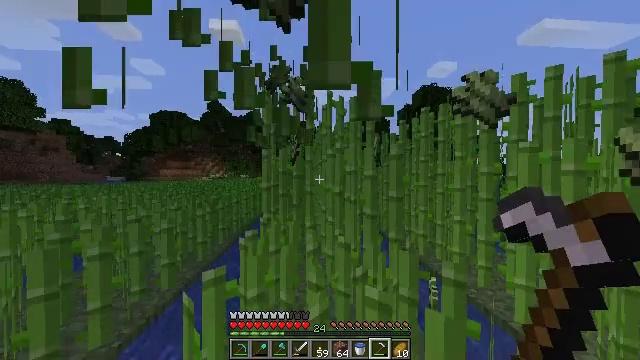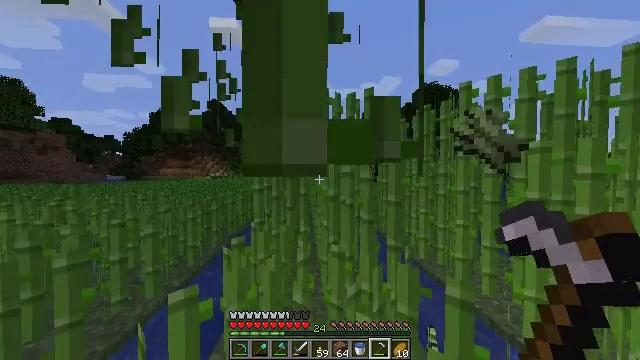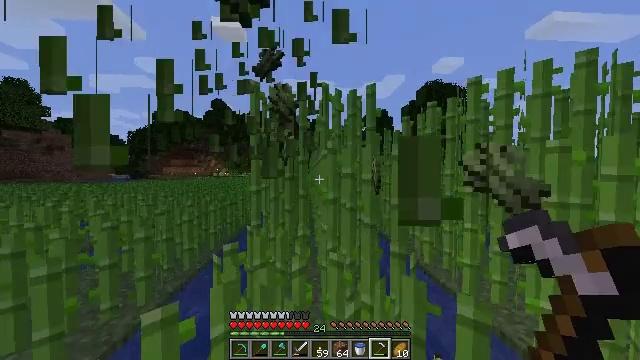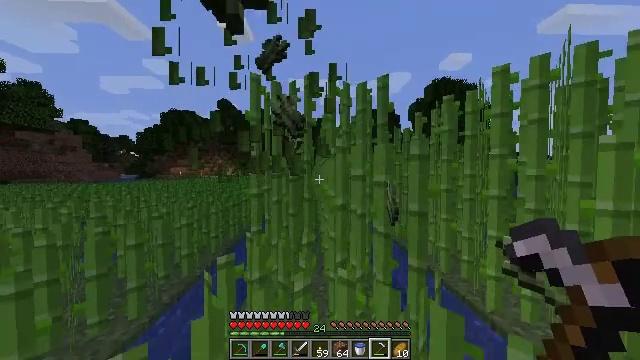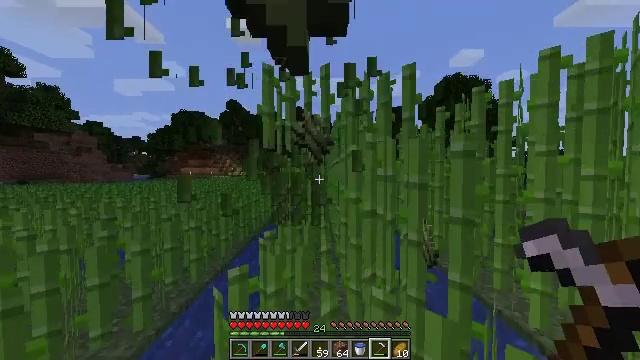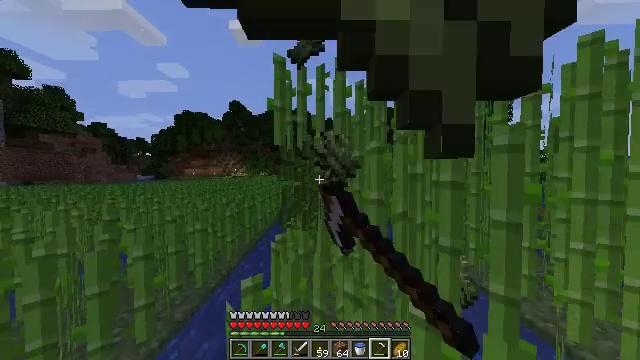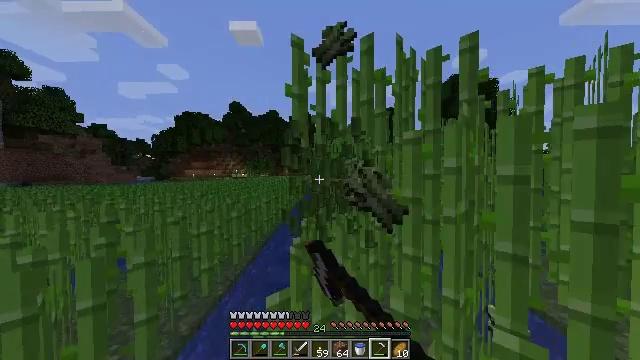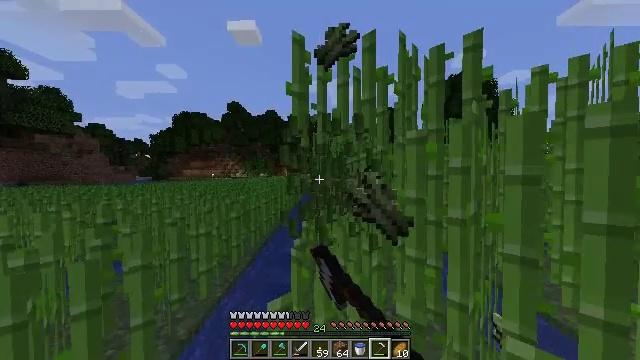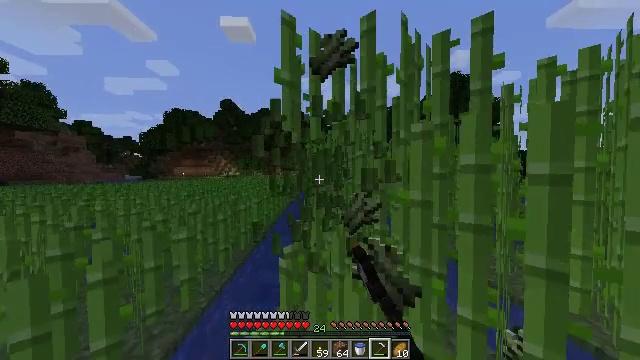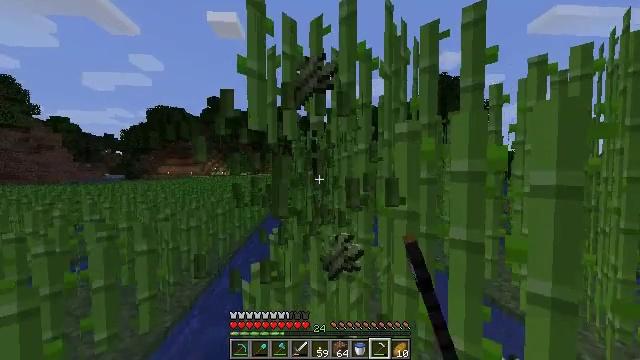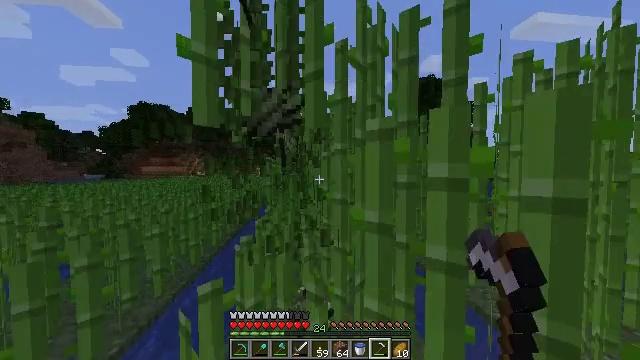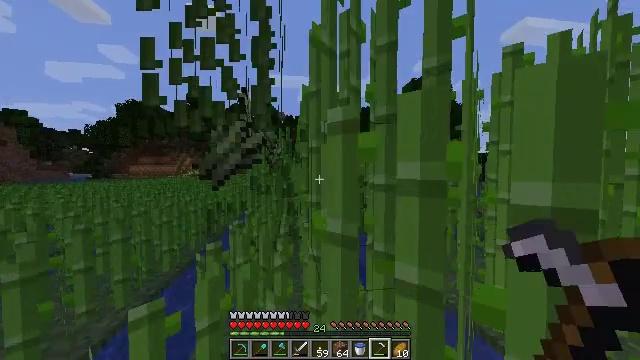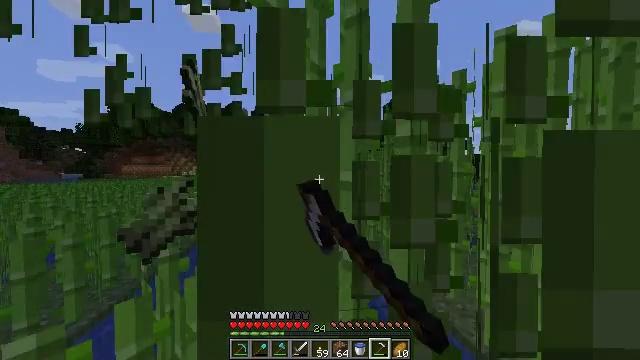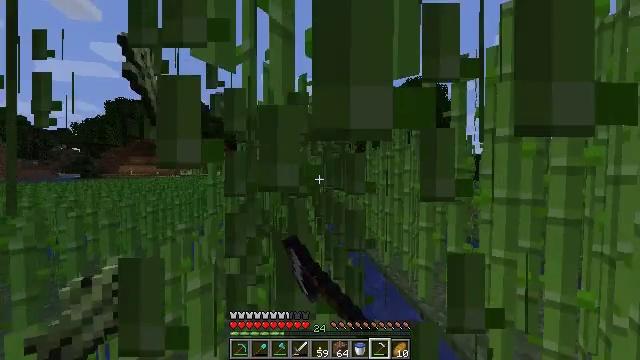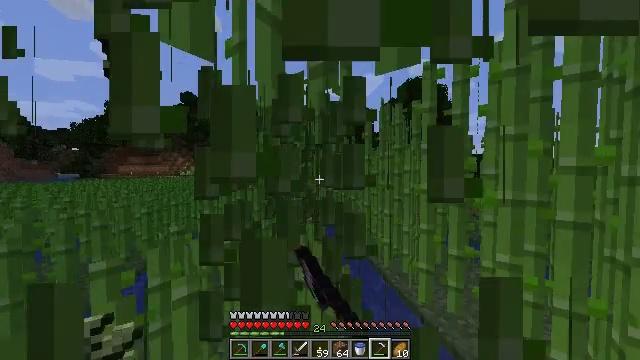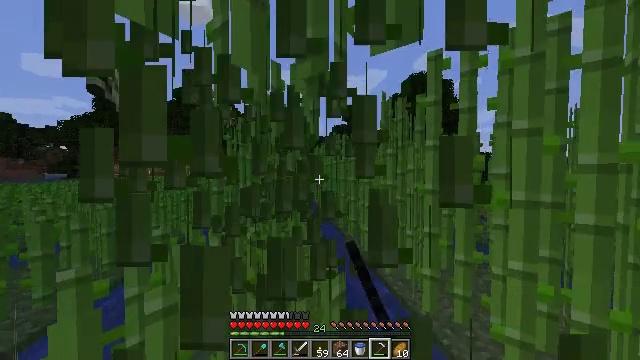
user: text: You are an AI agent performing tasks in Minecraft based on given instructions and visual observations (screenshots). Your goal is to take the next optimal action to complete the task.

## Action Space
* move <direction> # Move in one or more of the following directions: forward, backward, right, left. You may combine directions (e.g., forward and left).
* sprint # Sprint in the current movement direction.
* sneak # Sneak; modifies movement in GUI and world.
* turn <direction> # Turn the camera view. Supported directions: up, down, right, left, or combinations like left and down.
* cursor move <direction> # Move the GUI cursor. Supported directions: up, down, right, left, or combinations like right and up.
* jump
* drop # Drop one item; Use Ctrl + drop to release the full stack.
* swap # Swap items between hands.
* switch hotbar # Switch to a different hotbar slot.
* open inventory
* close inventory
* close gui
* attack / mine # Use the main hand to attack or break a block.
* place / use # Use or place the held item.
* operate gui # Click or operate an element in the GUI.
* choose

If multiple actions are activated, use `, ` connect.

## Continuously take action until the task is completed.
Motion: motion action
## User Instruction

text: Harvest sugar cane from the plant.
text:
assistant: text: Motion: move forward and move right, sprint, attack / mine
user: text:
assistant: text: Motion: move forward and move right, sprint, attack / mine
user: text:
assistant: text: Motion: move forward and move left, sprint, turn left, attack / mine
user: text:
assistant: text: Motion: move forward and move left, sprint, turn left, attack / mine
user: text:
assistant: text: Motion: move forward and move left, sprint, attack / mine
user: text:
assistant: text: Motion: move forward and move left, sprint, attack / mine
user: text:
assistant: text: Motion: move forward and move right, sprint, attack / mine
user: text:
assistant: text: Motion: move forward and move right, sprint, turn right, attack / mine
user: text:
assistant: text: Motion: move forward and move right, sprint, turn right, attack / mine
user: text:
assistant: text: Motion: move forward and move right, sprint, turn right, attack / mine
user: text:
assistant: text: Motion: move forward and move right, sprint, turn right, attack / mine
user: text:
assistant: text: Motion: move forward and move right, sprint, attack / mine
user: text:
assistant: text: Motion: move forward, sprint, attack / mine
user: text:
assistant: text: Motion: sprint, attack / mine
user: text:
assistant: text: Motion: move back, sprint, attack / mine
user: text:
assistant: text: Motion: move back, sprint, attack / mine
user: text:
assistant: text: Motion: move back, sprint
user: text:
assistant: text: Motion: move back, sprint, turn left
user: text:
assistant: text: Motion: move back, sprint, turn left
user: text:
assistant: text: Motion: move back, sprint, turn left
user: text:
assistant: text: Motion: move back, sprint
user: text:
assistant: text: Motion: sprint
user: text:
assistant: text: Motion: sprint
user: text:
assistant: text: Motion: move forward, sprint
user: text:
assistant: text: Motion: move forward, sprint
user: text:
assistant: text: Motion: move forward and move left, sprint
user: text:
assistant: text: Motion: move forward and move left, sprint
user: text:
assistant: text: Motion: move forward and move left, sprint
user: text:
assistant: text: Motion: move forward and move left, sprint
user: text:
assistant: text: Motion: move forward and move left, sprint